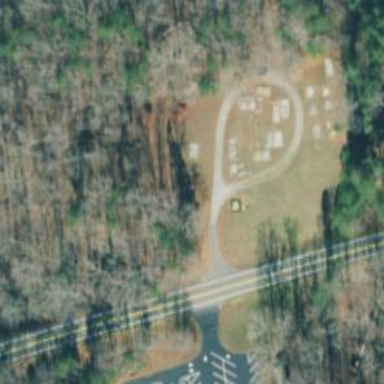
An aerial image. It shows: Graveyard.